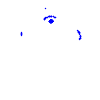
Particle: pion